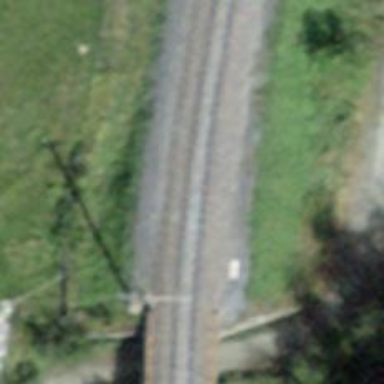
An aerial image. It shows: Narrow-gauge railway bridge with electrified contact line.